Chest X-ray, PA view. Patient: 15 years old, sex M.
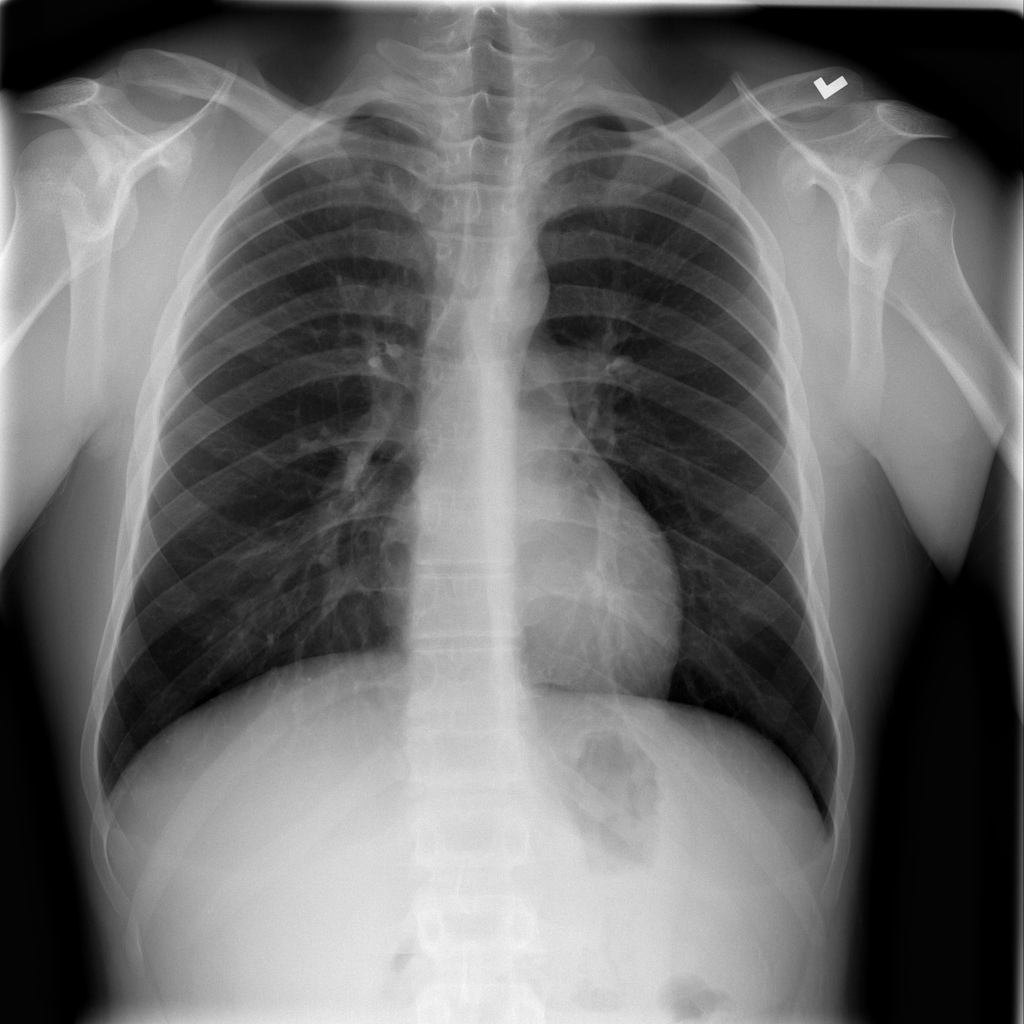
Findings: No Finding